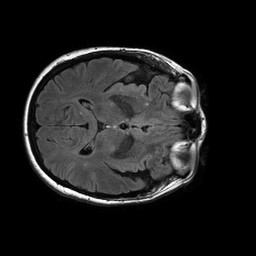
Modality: FLAIR
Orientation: axial
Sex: female
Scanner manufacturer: philips
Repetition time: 11 s
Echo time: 0.125 s